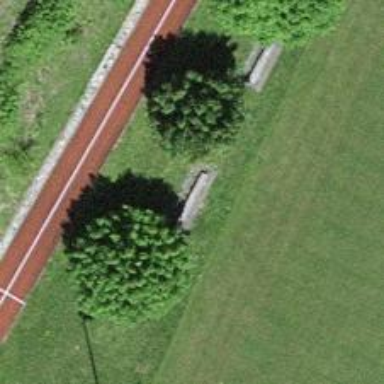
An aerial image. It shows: Bench for seating.